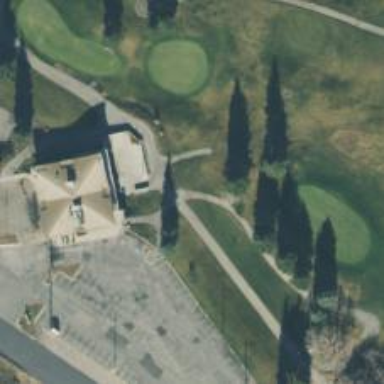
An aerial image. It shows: Service road designated as golf cart path.